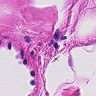
Metastatic tissue present: no